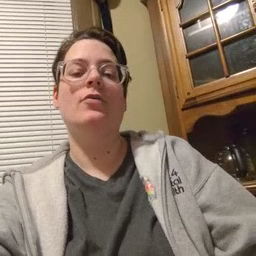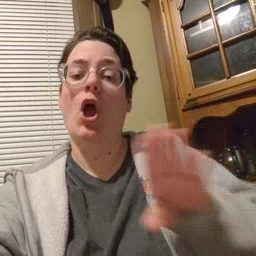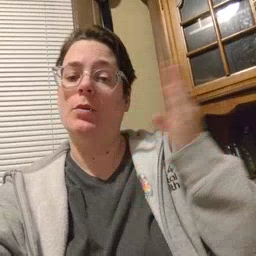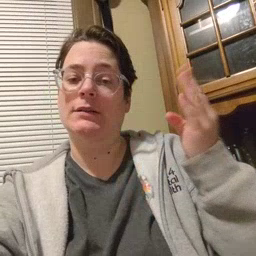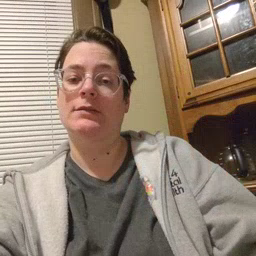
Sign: open